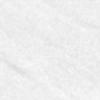
Label: no_change